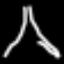
Label: The Eiffel Tower